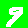
Digit: 9